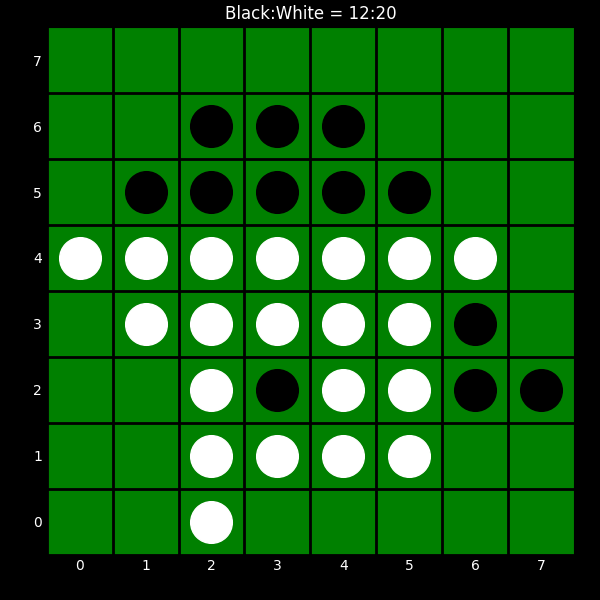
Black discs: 12
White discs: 20